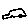
Label: car